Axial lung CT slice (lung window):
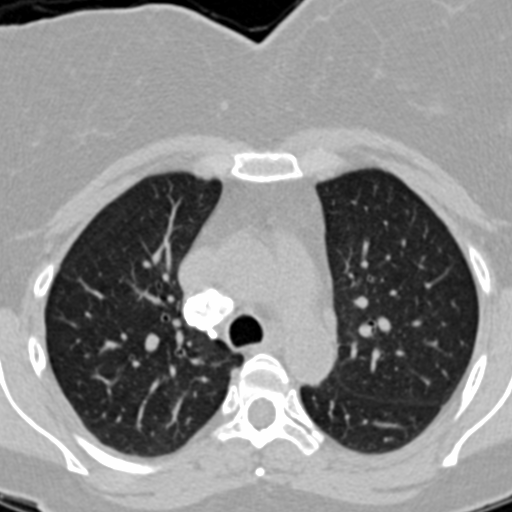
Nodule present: no